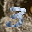
Label: 3